Interaction volume radius: 5 \u00c5
Interaction volume height: 15 \u00c5
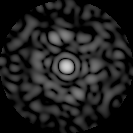
Disorder parameter: 0.8813